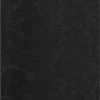
Label: dusty